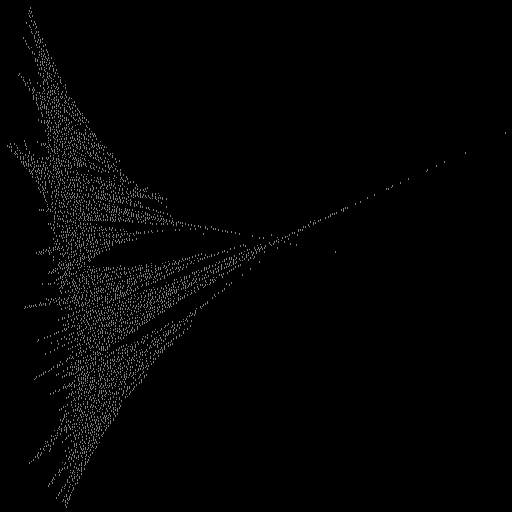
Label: ginkgo